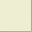
Piece: xx